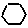
Label: hexagon